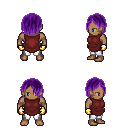
a pixel art fantasy rpg character, male body template, human, dark skin, maroon tunic, white pants, purple bangs hairstyle, gold gloves, four views (front, back, left, right), 2x2 character sprite sheet, small pixel art, hard edges, no anti-aliasing